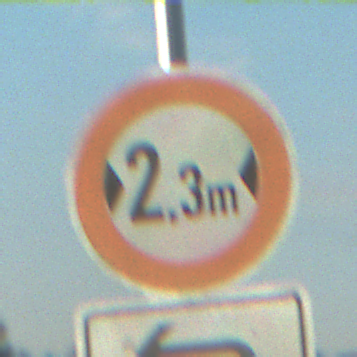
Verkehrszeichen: TatsaechlicheBreite2Komma3
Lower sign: RichtungsangabeDurchPfeile2
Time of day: SunriseSunset
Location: Outdoor (RoadRail)
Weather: PartlyCloudy
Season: NotSpecified
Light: Natural